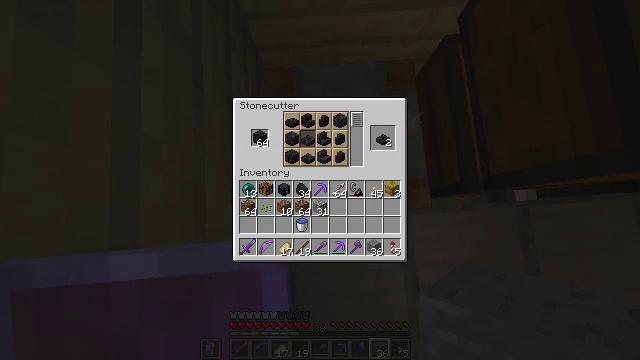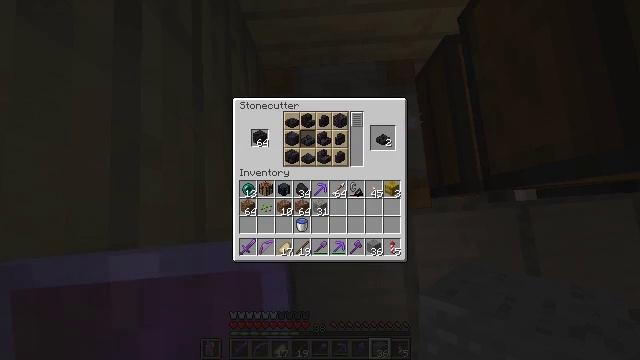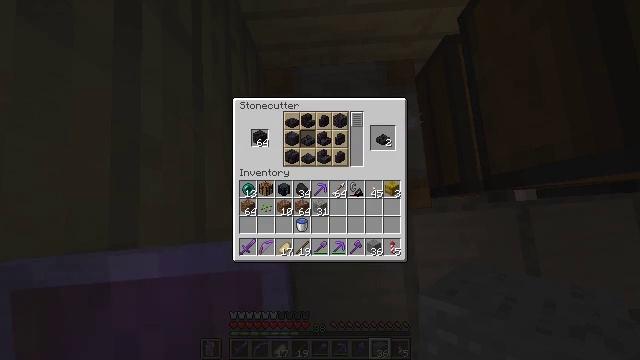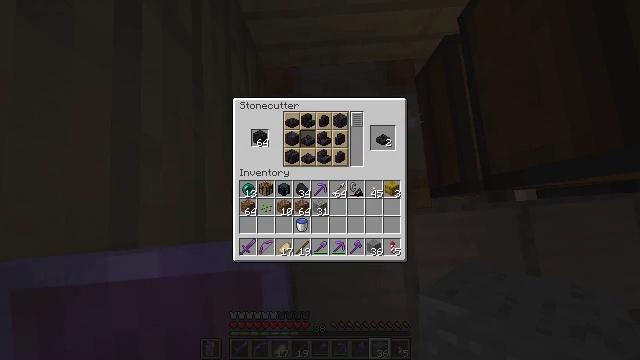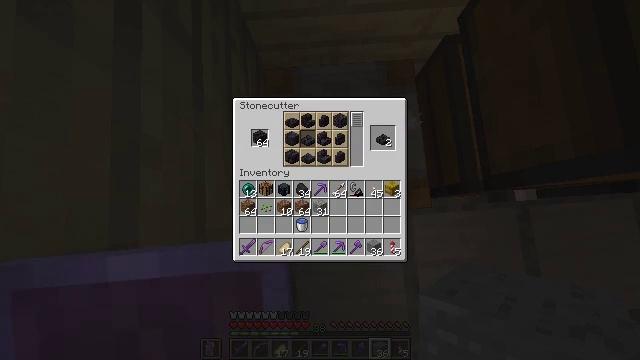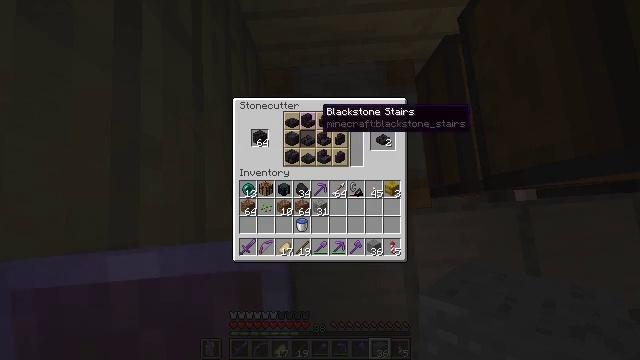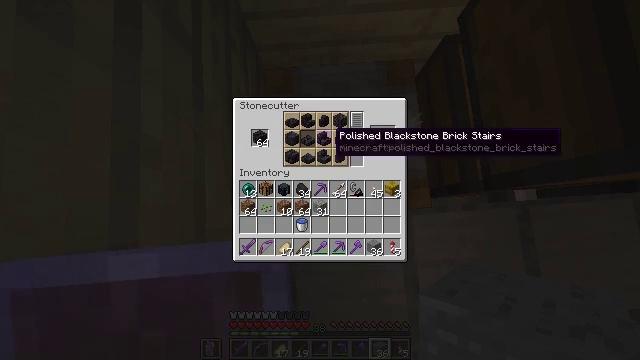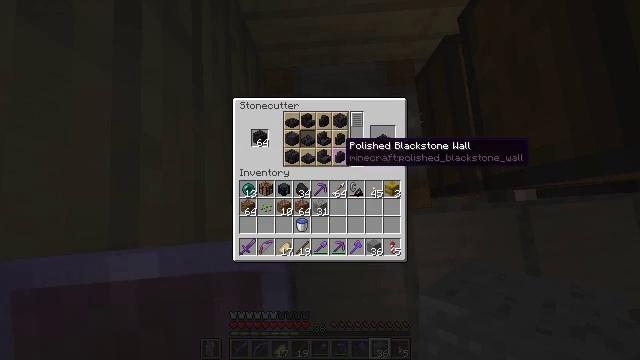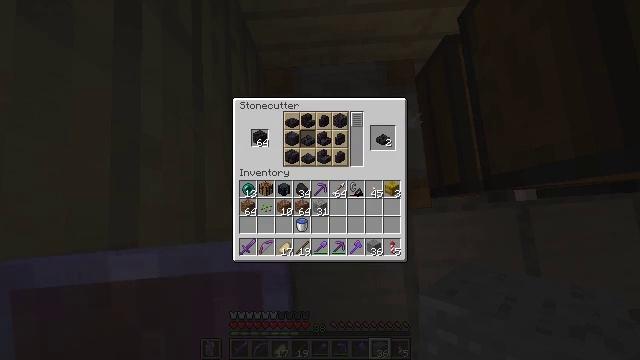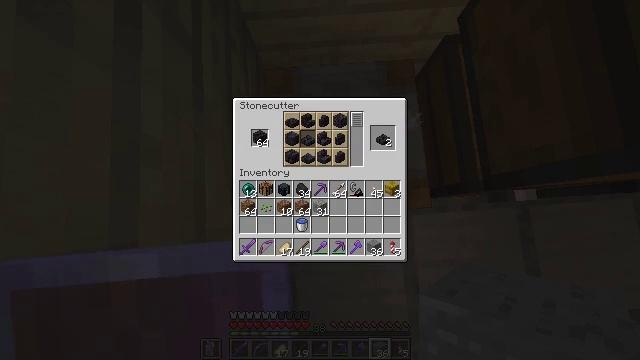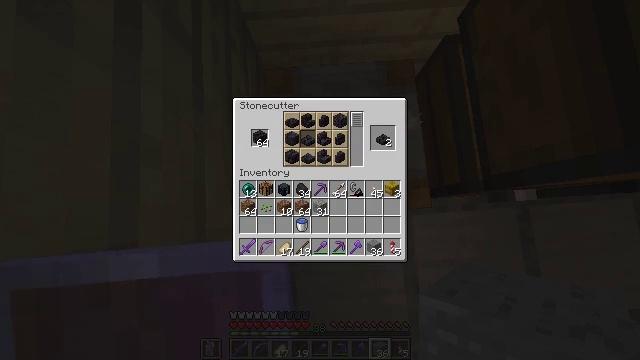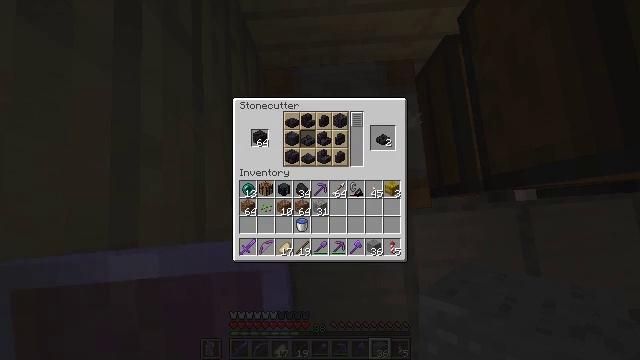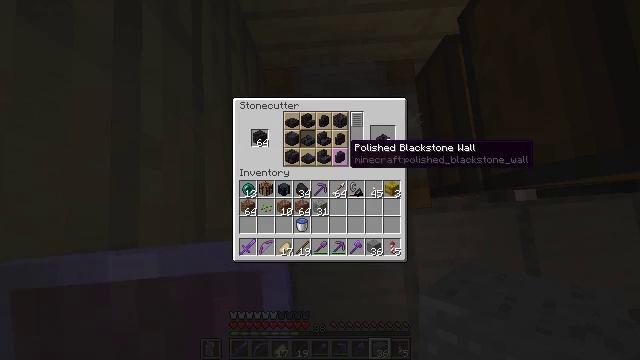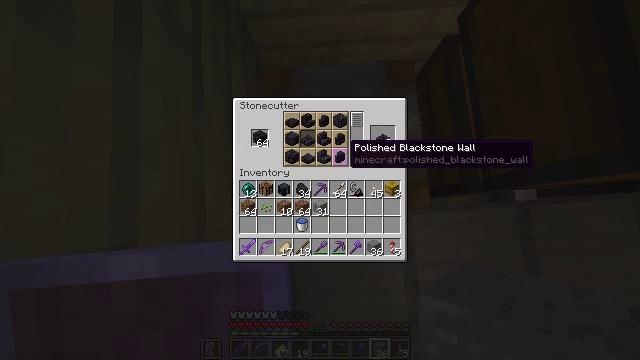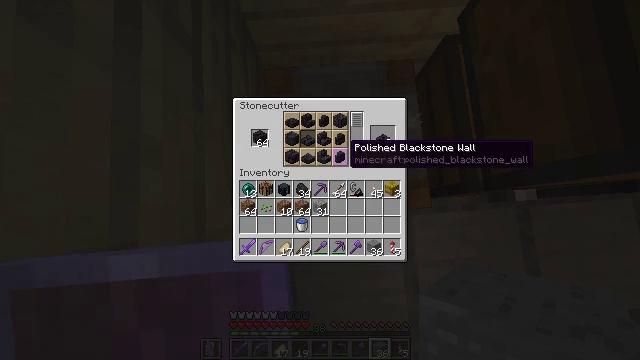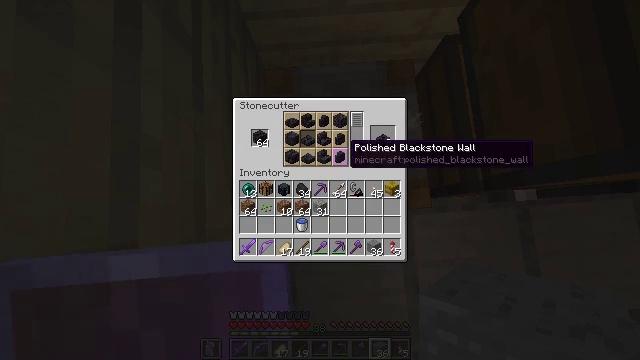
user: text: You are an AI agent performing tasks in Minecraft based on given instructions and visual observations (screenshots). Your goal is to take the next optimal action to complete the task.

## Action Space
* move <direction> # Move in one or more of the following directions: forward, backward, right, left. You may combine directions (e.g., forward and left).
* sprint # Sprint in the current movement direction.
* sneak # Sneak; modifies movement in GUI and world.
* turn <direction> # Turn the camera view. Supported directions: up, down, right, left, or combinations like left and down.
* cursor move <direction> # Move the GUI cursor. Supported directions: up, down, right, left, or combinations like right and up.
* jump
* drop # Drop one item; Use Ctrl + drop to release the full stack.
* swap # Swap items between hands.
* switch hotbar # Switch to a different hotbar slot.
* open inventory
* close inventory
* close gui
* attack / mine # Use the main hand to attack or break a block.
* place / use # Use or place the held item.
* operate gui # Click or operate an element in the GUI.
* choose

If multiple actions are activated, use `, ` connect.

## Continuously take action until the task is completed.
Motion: motion action
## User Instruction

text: Craft polished blackstone bricks.
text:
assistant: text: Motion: attack / mine
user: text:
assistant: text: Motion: attack / mine
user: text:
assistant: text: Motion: attack / mine
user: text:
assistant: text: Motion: no_op
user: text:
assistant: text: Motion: turn right and down
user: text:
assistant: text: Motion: turn right and down
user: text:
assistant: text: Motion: turn right and down
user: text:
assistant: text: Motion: turn right
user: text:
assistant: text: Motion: no_op
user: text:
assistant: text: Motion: no_op
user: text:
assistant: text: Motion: no_op
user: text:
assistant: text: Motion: turn left
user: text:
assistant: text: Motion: no_op
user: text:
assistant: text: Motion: no_op
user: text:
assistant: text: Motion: no_op
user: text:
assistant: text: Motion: turn right
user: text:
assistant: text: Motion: no_op
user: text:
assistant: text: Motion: no_op
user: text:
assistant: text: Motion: no_op
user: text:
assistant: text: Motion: no_op
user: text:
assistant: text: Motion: attack / mine
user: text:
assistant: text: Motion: attack / mine
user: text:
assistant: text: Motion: attack / mine
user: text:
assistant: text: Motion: attack / mine
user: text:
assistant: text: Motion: attack / mine
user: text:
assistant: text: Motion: attack / mine
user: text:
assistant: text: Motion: no_op
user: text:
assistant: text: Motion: no_op
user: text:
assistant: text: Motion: no_op
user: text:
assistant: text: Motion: no_op